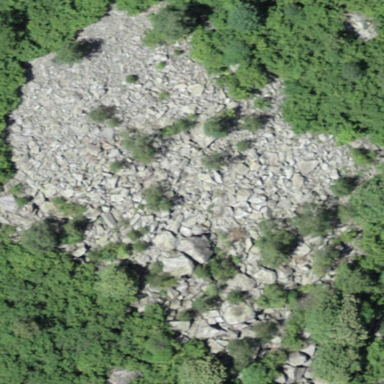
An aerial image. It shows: Scree landscape.